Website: lowes
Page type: address-validator
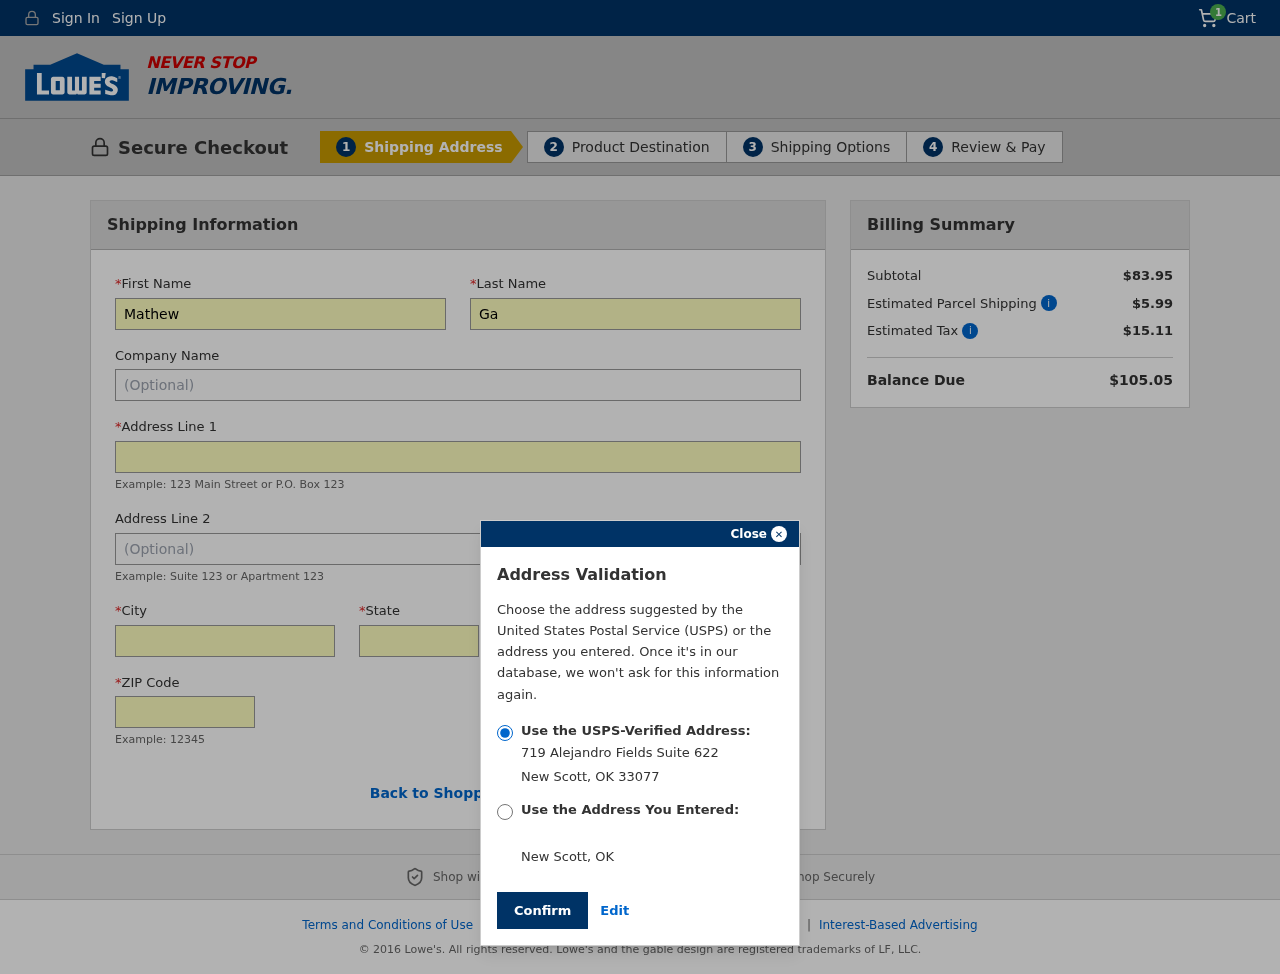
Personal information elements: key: PII_CITY
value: New Scott
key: PII_COMPANY
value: Smith, Frederick and Hill
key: PII_FIRSTNAME
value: Mathew
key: PII_LASTNAME
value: Gardner
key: PII_POSTCODE
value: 33077
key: PII_STATE
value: Oklahoma
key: PII_STATE_ABBR
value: OK
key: PII_STREET
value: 719 Alejandro Fields Suite 622
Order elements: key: ORDER_NUM_ITEMS
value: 1
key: ORDER_SUBTOTAL
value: $83.95
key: ORDER_SHIPPING_COST
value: $5.99
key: ORDER_TAX
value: $15.11
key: ORDER_TOTAL
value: $105.05